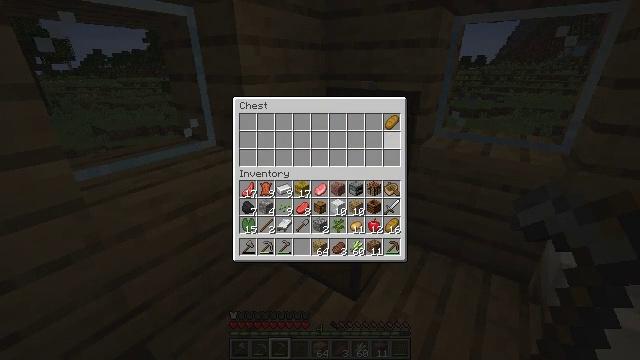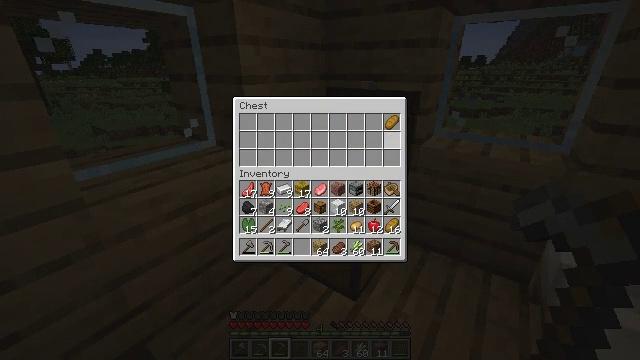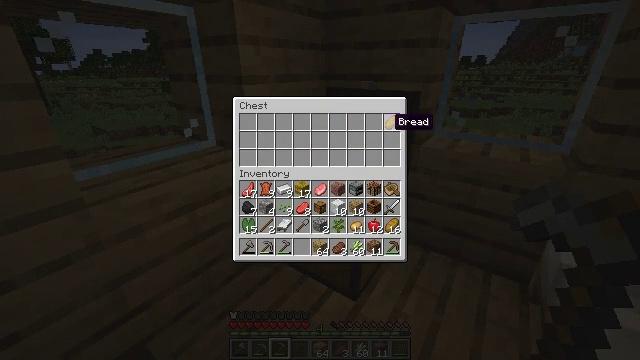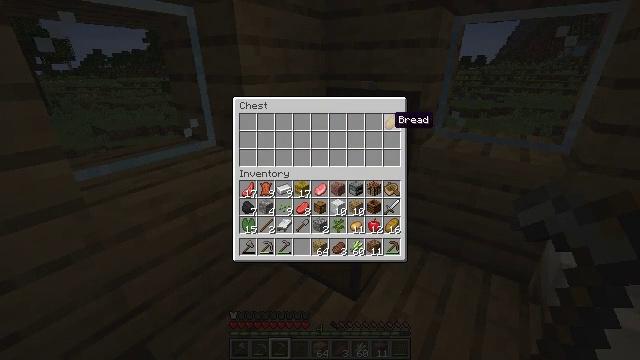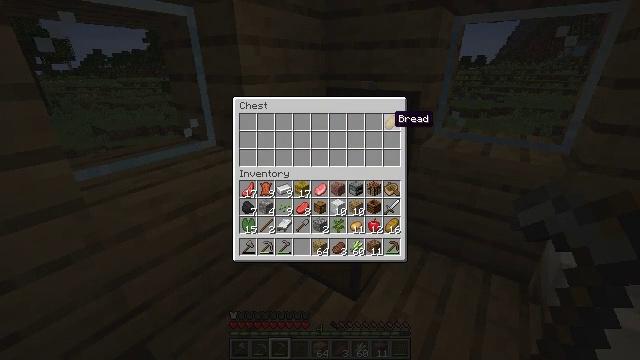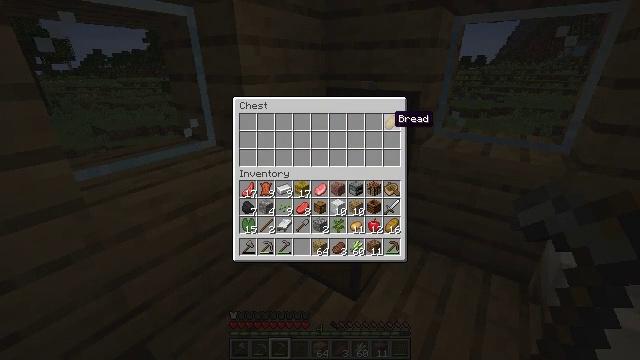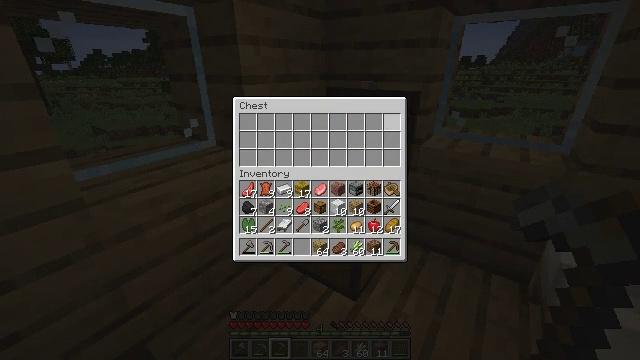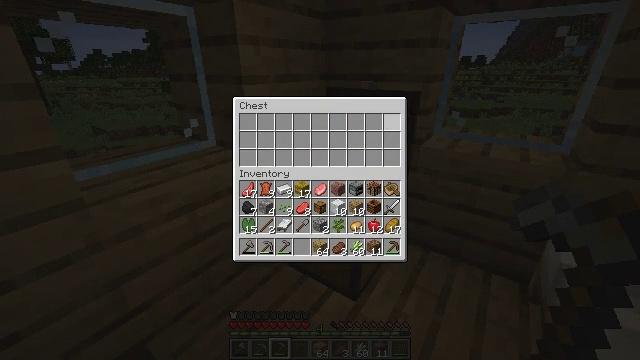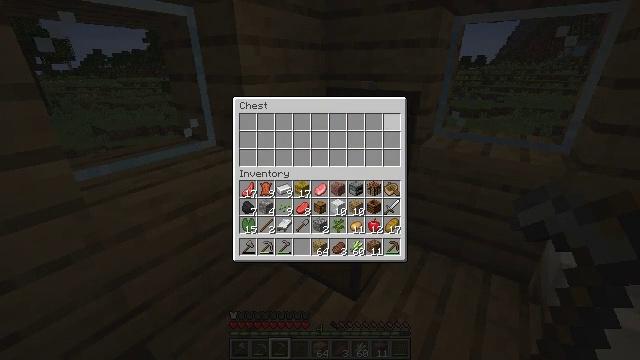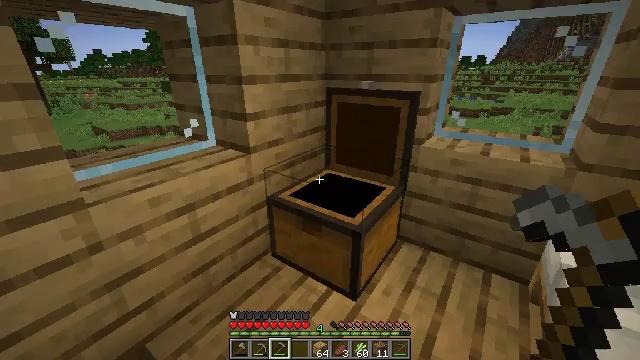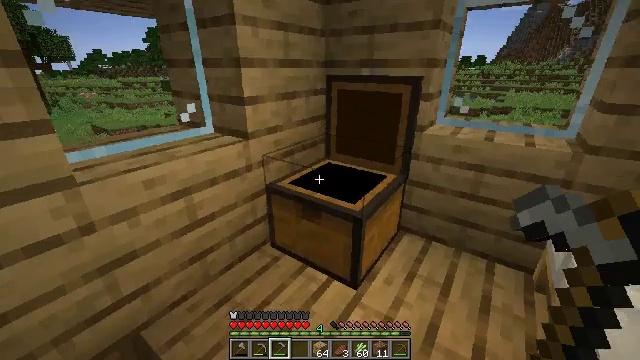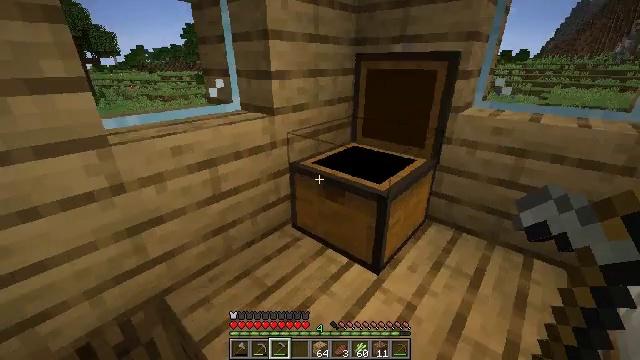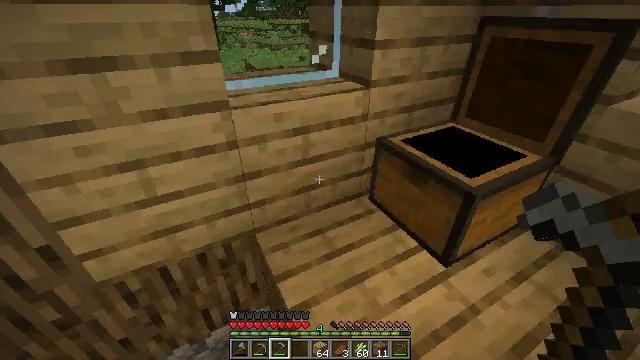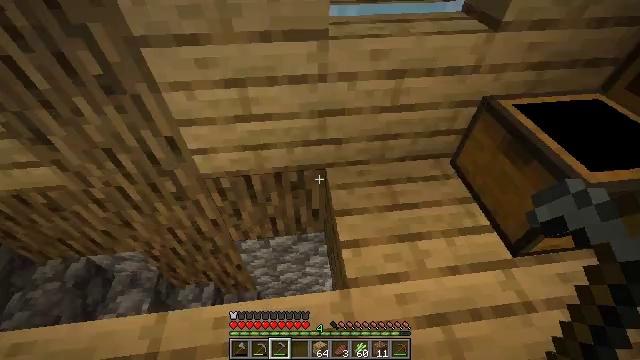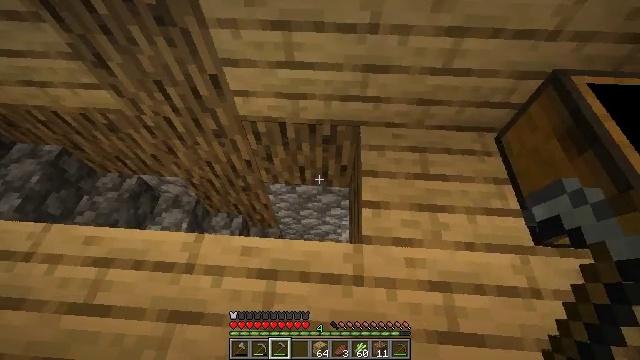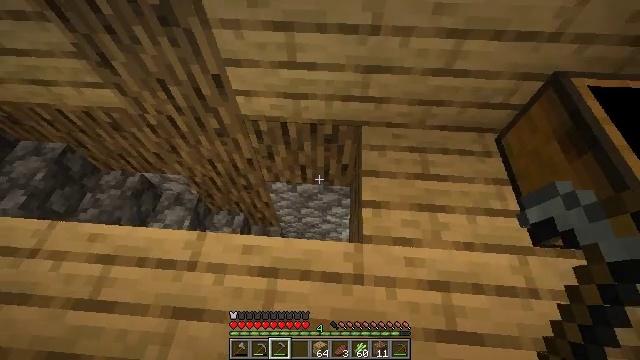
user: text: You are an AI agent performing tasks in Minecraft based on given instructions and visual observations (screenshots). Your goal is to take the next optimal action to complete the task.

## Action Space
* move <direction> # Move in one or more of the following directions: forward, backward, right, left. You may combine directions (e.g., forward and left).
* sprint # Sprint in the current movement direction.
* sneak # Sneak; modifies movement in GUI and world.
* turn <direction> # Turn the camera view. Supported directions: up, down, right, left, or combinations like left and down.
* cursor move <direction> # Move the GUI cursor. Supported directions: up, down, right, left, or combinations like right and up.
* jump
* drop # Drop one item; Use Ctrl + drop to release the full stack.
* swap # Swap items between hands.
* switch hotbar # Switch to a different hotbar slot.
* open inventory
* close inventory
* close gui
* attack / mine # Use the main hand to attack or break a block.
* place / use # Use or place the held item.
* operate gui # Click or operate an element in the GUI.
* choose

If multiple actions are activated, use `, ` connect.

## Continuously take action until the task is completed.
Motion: motion action
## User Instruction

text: Collect some oak leaves.
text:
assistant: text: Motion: sneak, operate gui
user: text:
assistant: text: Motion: sneak, operate gui
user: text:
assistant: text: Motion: sneak, operate gui
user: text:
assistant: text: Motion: sneak
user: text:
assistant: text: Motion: sneak
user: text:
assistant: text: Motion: sneak, operate gui
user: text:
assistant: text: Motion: sneak, operate gui
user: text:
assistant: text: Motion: sneak
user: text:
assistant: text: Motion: sneak
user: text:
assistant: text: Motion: sneak, close gui
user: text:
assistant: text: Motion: turn left, open inventory
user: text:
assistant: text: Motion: turn left and down
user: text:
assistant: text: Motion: turn left and down
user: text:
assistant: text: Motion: turn left and down
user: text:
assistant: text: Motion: no_op
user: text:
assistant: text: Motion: no_op
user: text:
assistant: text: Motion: no_op
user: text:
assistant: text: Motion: no_op
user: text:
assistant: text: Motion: move forward, turn down
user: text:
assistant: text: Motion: move forward, turn left and down
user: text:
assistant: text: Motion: move forward, turn left and down
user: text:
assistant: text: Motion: turn left and down
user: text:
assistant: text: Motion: turn right
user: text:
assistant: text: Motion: turn right and up
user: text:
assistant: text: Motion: turn right and up
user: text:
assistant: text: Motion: turn right and up
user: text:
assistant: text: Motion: no_op
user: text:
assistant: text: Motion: attack / mine
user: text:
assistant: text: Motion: attack / mine
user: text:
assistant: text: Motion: attack / mine